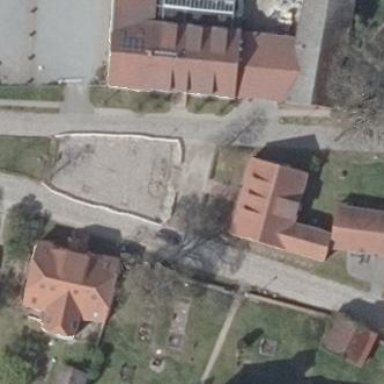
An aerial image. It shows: Parking area.